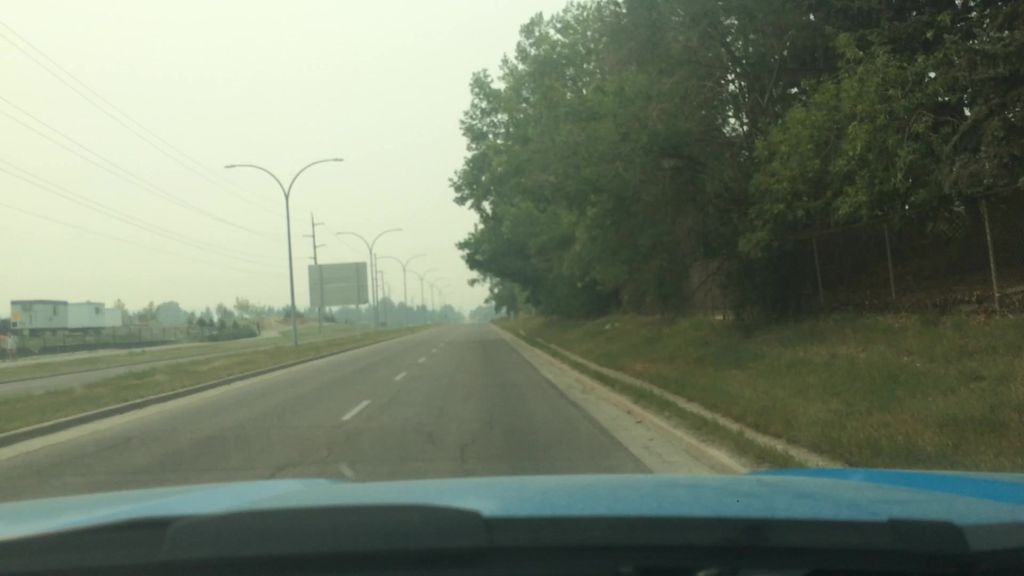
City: calgary